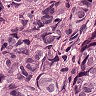
Metastatic tissue present: yes